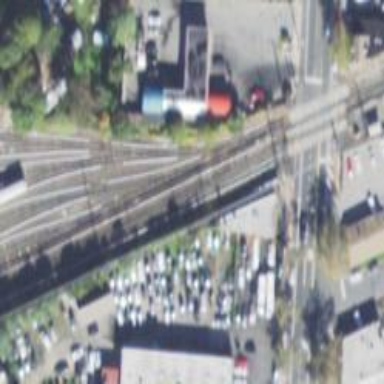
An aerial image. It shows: Electrified railway yard with rail tracks.